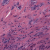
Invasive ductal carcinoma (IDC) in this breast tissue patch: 1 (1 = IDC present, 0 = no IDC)